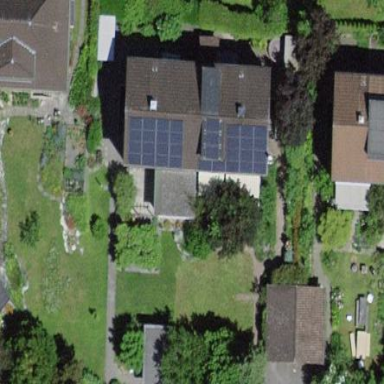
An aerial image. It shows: Semi-detached house with gabled roof.